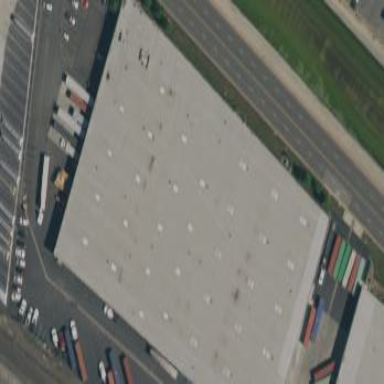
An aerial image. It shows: Industrial building.